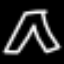
Label: pants